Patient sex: F
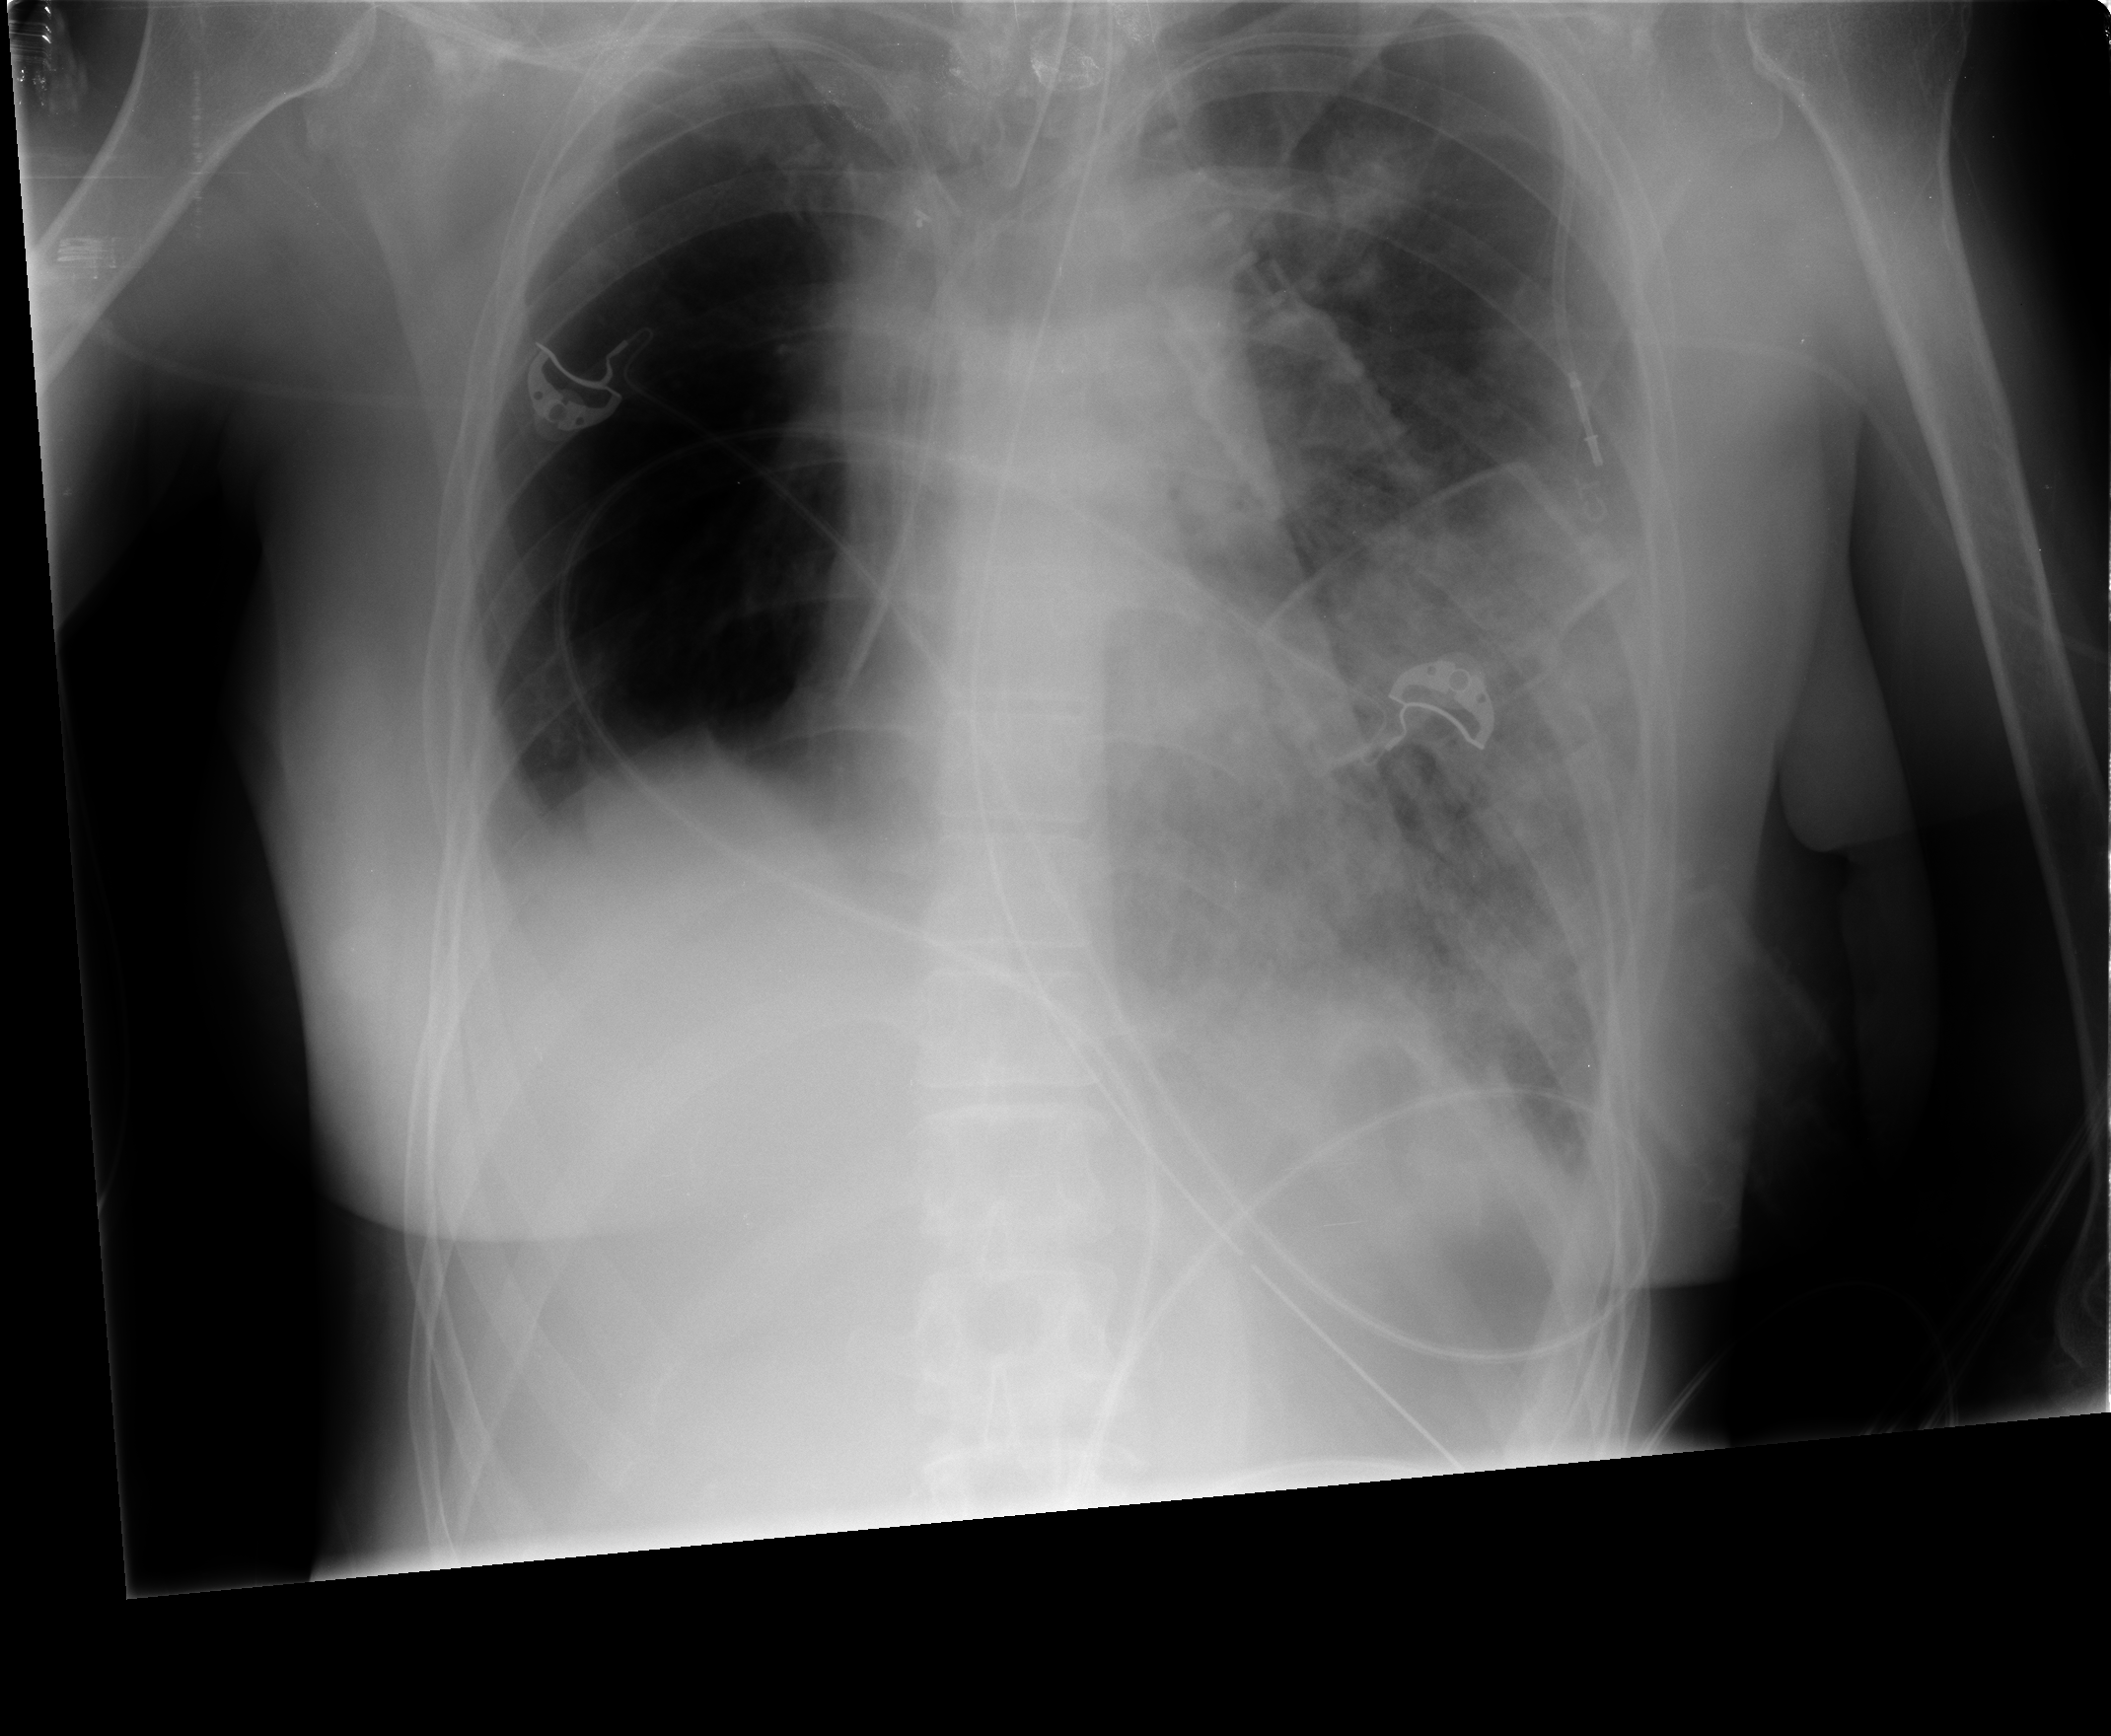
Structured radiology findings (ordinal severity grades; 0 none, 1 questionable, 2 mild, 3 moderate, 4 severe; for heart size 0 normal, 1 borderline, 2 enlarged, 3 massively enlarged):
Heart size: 1
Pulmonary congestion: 2
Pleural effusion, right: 2
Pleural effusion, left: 3
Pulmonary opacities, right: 0
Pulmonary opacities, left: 2
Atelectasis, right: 2
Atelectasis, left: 3